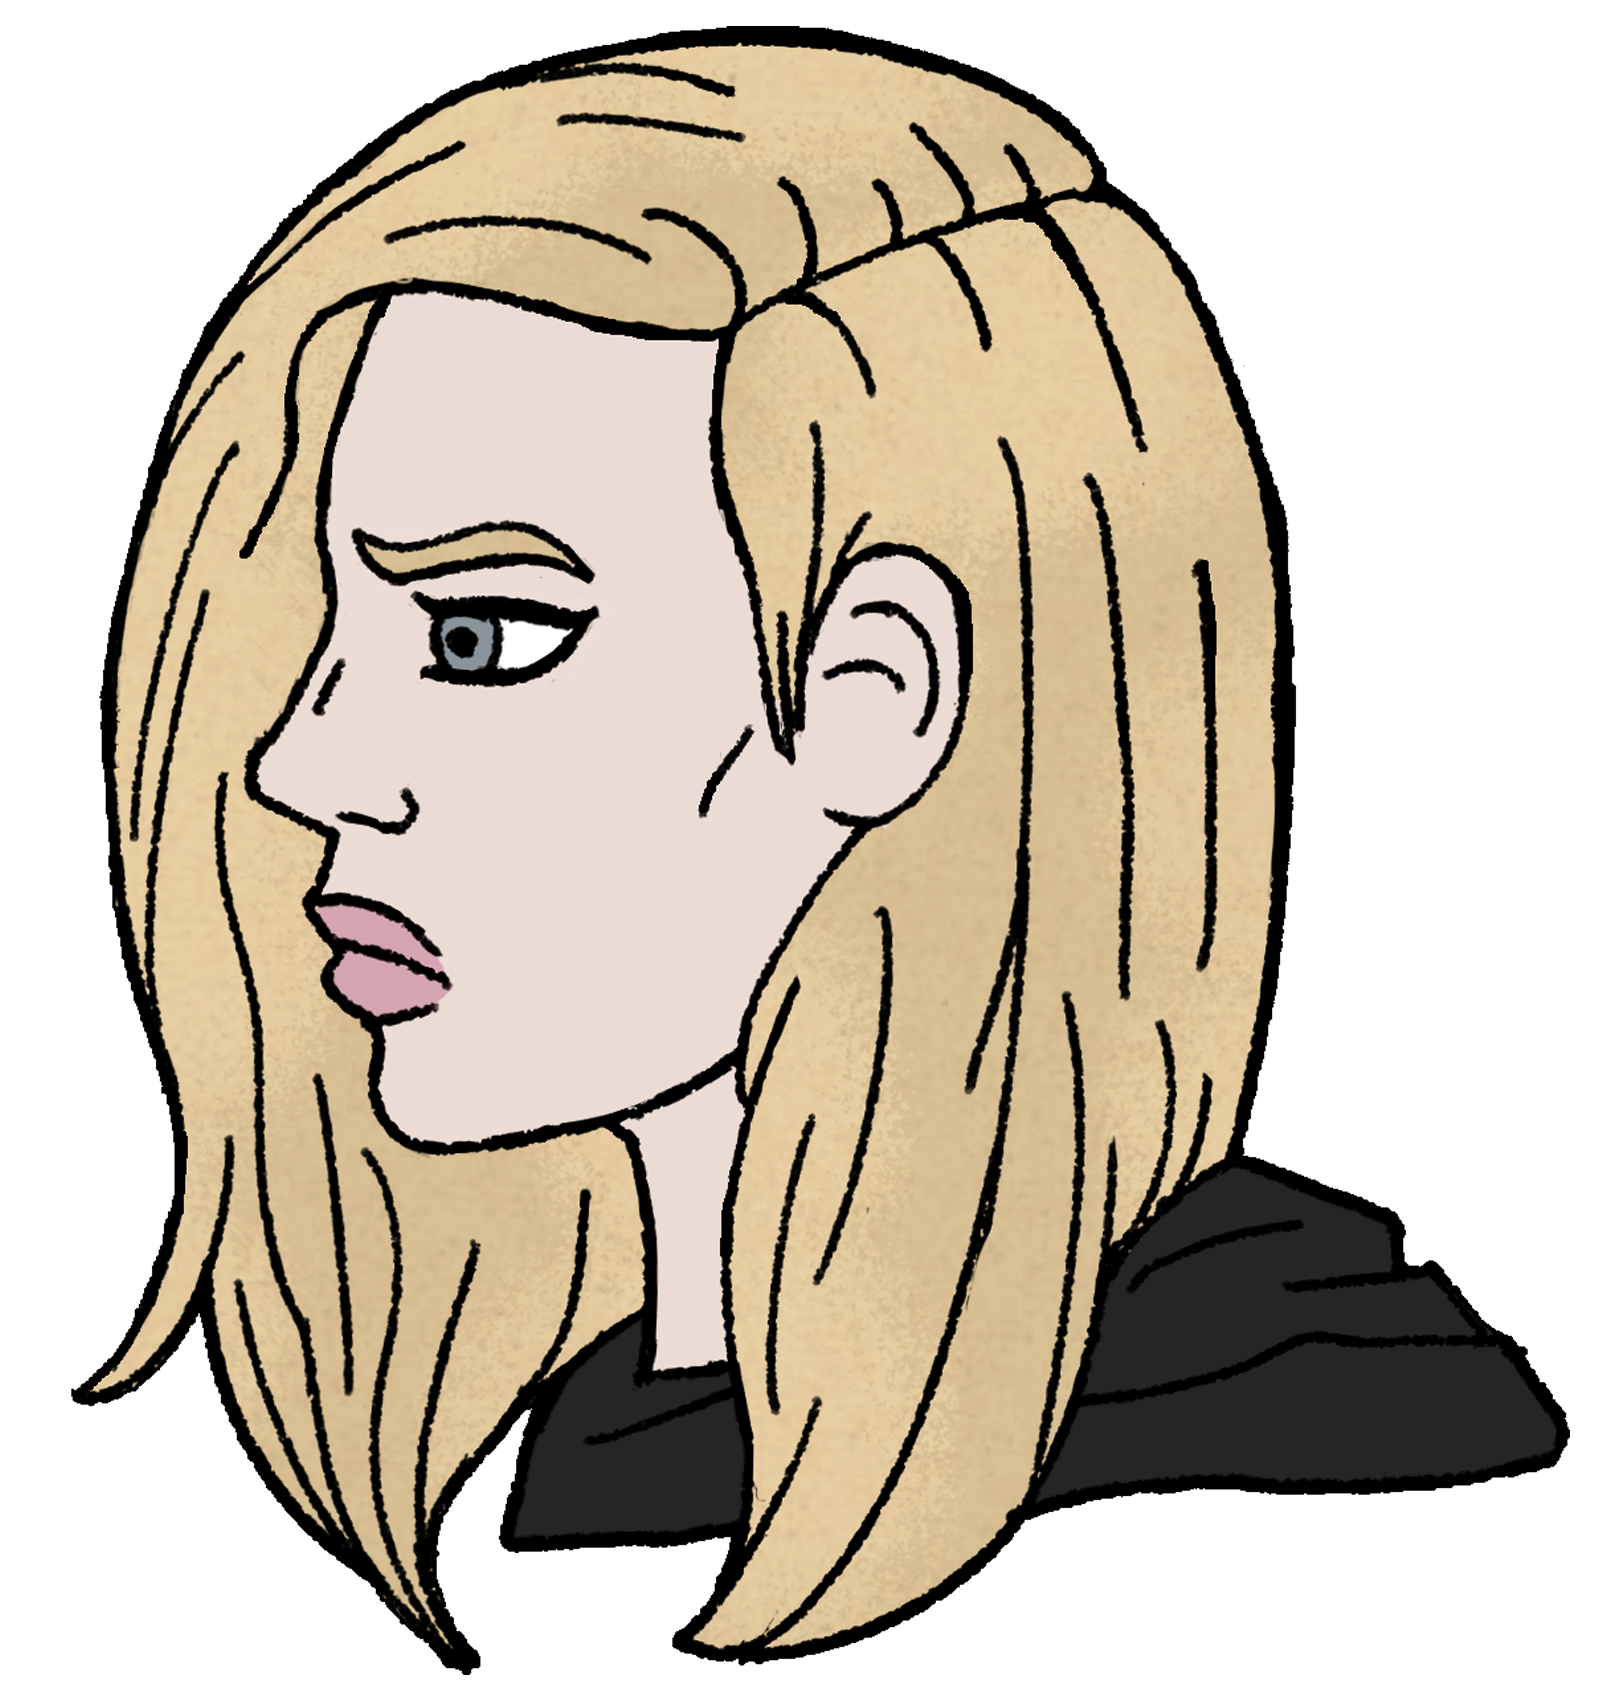
Label: 4_Yes_Chad